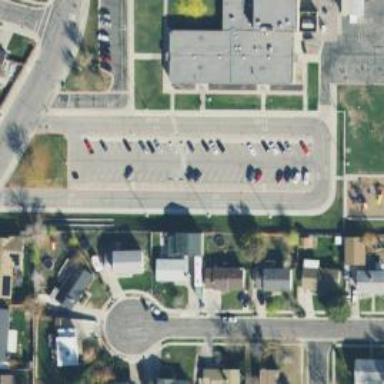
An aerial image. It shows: Parking space.